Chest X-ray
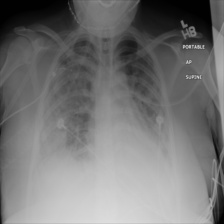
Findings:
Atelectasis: negative
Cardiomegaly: negative
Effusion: negative
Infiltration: positive
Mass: negative
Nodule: negative
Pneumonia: negative
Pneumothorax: negative
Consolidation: positive
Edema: negative
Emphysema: negative
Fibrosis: negative
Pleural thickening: negative
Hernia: negative